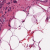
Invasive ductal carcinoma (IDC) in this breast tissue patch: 0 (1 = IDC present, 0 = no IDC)